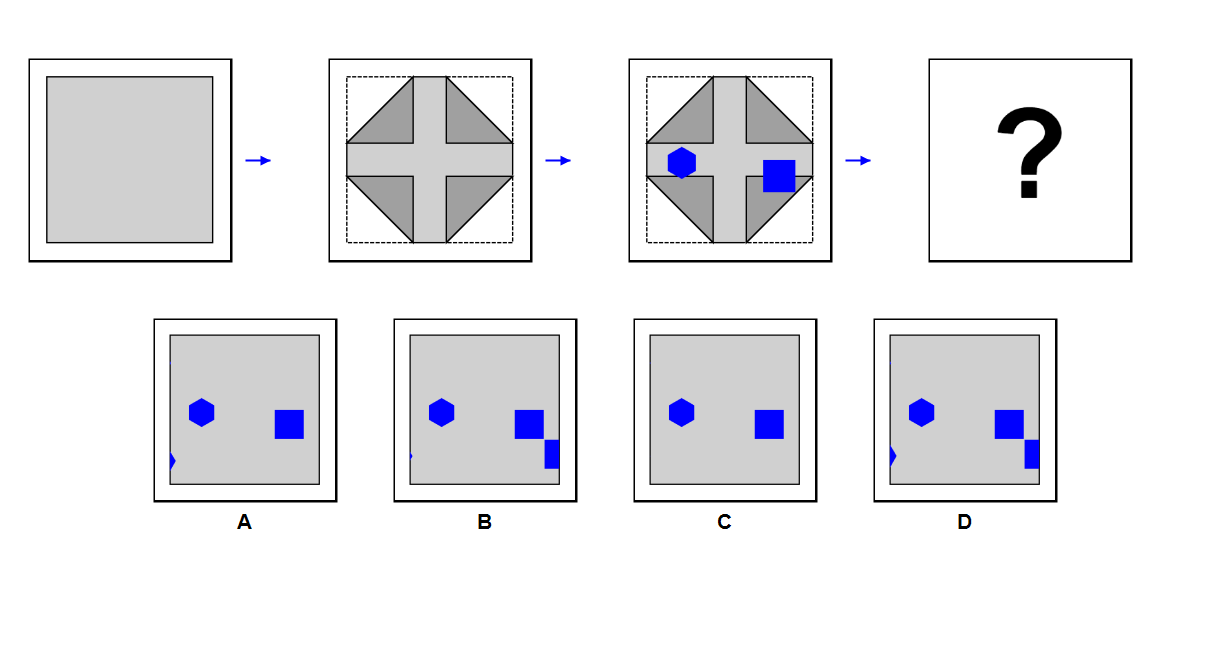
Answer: B